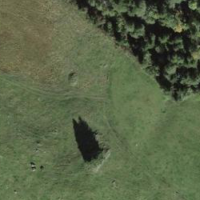
EUNIS habitat code: 26
Species observed at this site:
Petasites albus